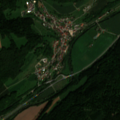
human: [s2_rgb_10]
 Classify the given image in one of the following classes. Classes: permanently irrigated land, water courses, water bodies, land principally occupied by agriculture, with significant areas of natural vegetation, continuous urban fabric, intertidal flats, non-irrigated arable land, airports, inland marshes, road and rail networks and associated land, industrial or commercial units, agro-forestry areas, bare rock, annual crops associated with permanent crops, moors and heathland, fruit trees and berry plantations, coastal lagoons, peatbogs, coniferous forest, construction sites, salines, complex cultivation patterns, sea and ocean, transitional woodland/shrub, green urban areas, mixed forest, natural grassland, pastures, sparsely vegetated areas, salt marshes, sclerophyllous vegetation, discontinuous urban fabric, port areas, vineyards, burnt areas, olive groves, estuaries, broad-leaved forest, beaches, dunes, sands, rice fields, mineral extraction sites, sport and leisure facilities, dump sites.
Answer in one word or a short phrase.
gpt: discontinuous urban fabric, non-irrigated arable land, complex cultivation patterns, broad-leaved forest, mixed forest